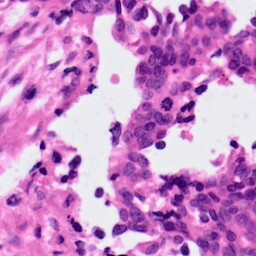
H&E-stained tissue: Ovarian